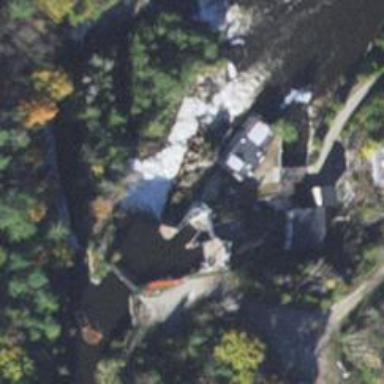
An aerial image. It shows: Dam along waterway.